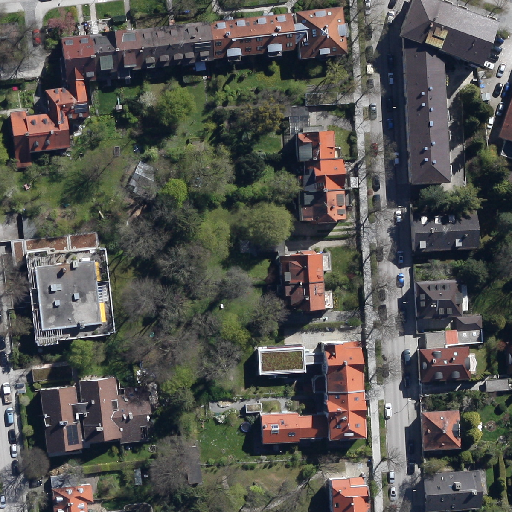
Referring expression: road